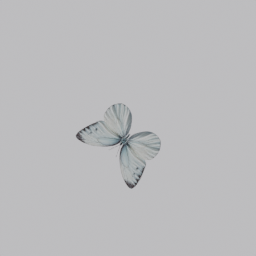
Label: animals